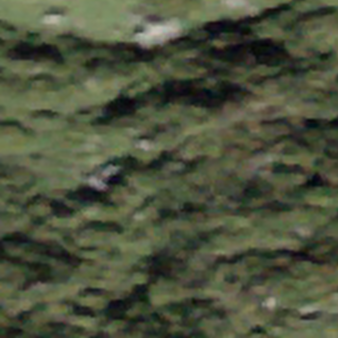
Label: other